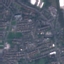
Land use / land cover: Residential